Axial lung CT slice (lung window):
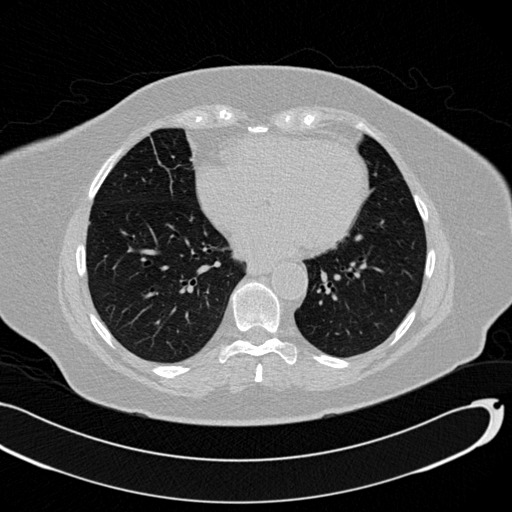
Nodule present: no